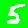
Digit: 5